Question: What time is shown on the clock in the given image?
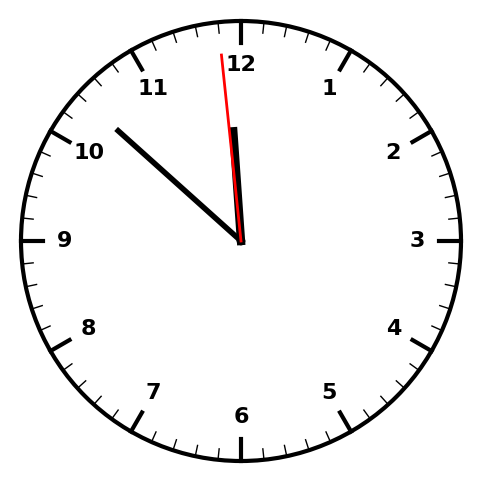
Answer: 11:51:59